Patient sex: F
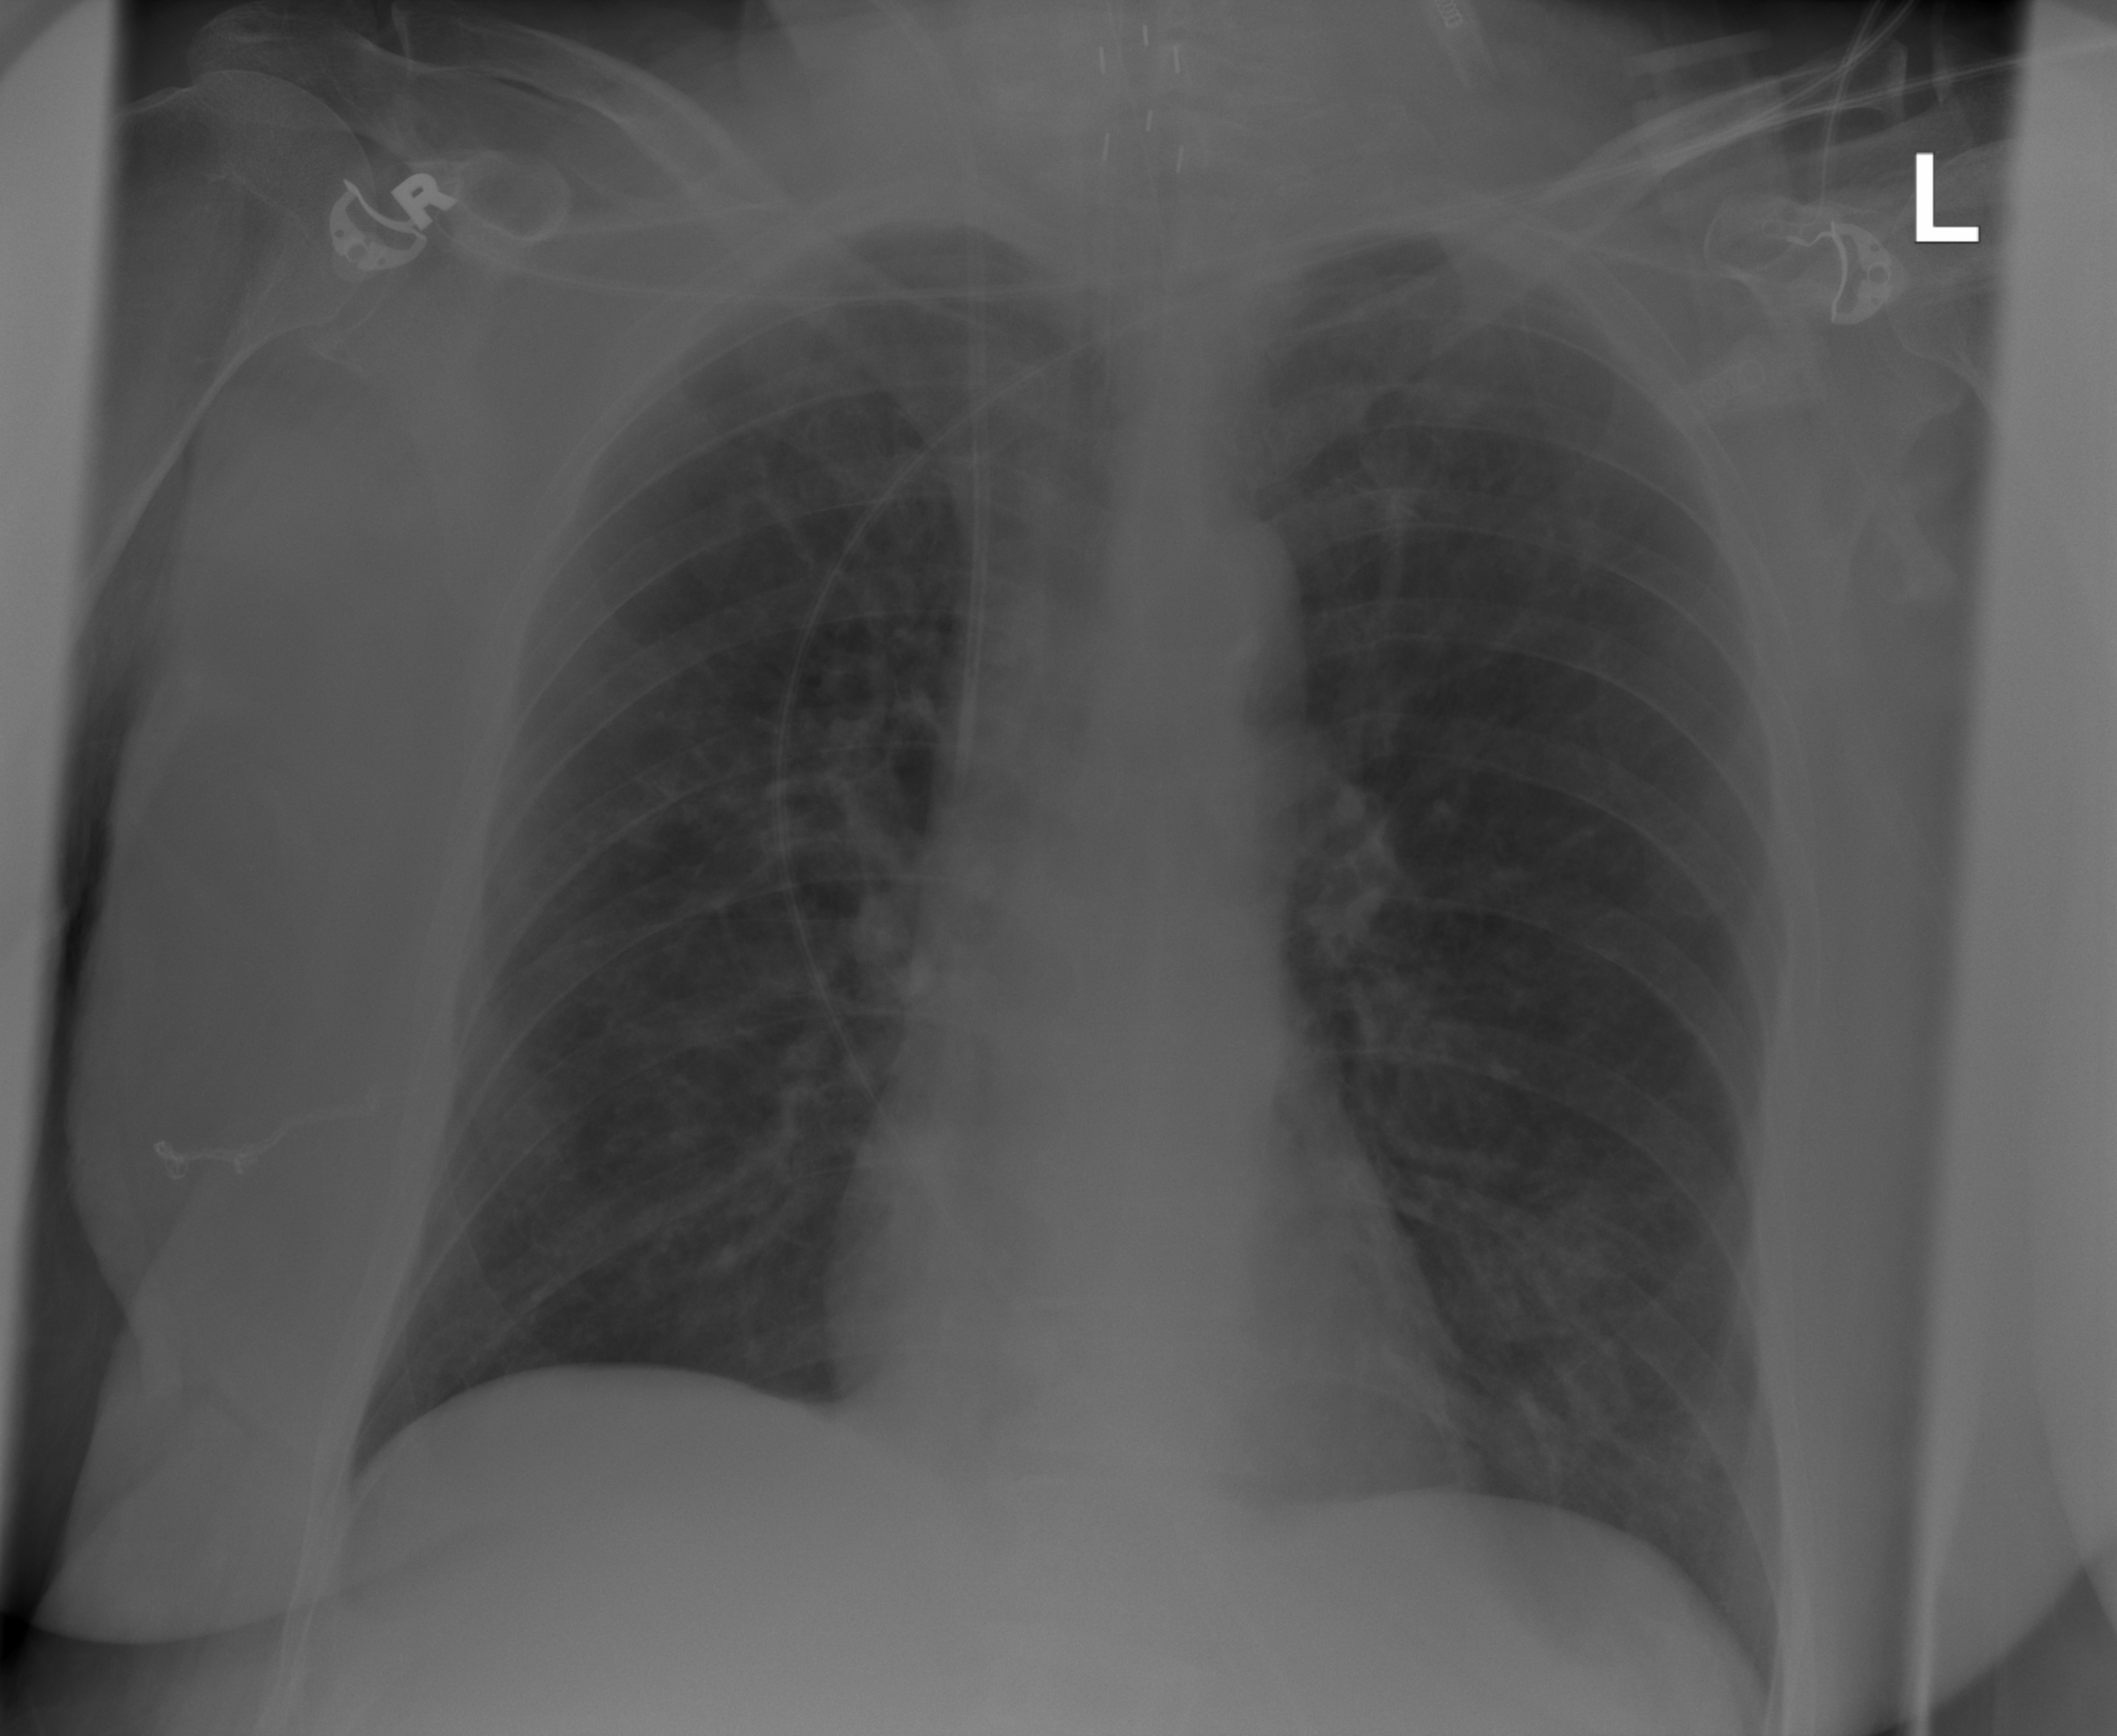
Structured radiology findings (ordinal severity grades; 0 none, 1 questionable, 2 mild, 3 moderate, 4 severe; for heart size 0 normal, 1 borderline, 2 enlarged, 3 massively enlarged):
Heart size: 0
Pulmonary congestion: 0
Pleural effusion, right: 0
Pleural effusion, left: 0
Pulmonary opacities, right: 0
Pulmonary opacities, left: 1
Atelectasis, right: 0
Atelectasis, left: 2